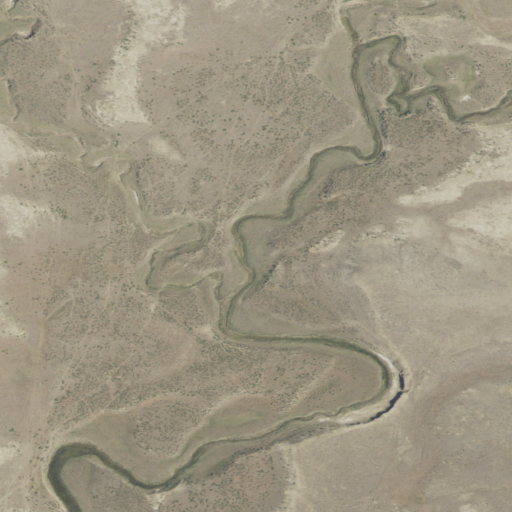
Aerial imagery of valley in Montana named Hoff Coulee containing grassland and shrub